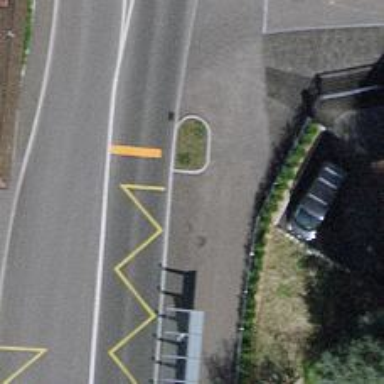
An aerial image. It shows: Platform for public transport with shelter.